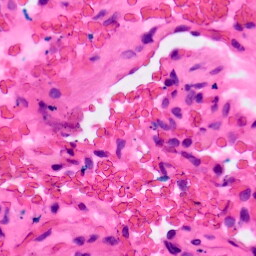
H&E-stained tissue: Lung